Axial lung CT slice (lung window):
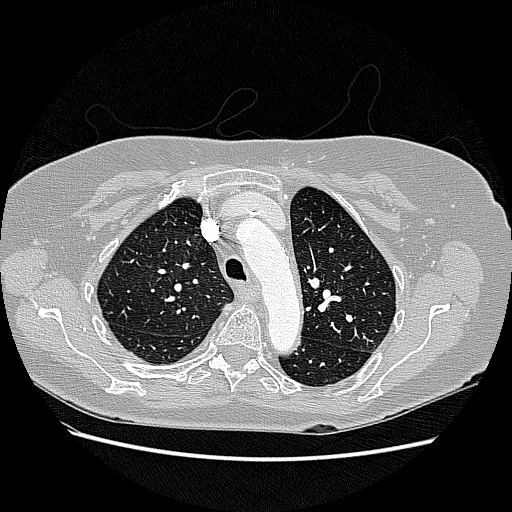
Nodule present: no